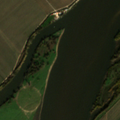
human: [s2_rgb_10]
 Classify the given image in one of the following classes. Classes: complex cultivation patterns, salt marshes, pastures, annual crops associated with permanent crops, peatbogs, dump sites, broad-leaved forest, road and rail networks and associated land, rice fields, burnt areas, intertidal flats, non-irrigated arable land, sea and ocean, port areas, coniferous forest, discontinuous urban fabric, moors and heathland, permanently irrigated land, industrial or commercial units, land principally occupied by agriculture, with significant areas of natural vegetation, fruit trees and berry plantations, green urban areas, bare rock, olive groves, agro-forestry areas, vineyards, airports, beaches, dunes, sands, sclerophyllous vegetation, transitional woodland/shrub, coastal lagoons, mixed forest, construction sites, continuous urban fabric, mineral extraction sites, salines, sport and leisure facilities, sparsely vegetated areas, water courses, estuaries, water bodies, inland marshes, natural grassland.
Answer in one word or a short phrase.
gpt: permanently irrigated land, inland marshes, water courses